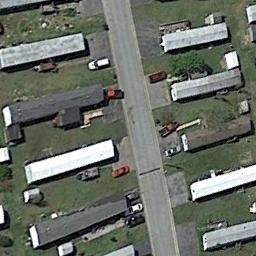
Label: residential